Question: I'm trying to mockup this design:

But, I can't render the red border correctly. I tried with the obvious solution:
'''
border: 1px solid #939393;
border-left: 4px solid red;
'''
But It's affected by the top and bottom borders, leaving the red stripe with diagonal corners, as you can see in this fiddle:
<URL>
Is there any way correct way to fix this?
The only thing that I can think is to add a div inside with red background and negative margins on top and bottom, but it seems to be an overkill and would love to find something that doesn't ruins the html semantic.
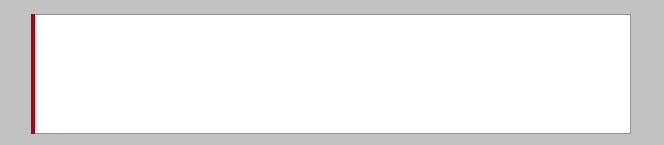
Answer: Apply the left border to a <URL> of the div and remove the divs left border.
<URL>
### Give the :before
- 'height: 100%' to span the entire height of your div- 'margin-top: -1px' to overlap the top border- 'padding-bottom: 2px' to overlap the bottom border
### Then use either
'position: absolute' on the ':before' with 'position: relative' on the div like this example:
'''
body {
background-color: #c2c2c2;
}
div {
margin: 50px;
background-color: #FFF;
border: 1px solid #939393;
height: 50px;
width: 200px;
border-left: none;
position: relative;
}
div:before {
content: '';
display: block;
border-left: 4px solid red;
height: 100%;
margin-top: -1px;
padding-bottom: 2px;
position: absolute;
top: 0;
left: 0;
}
'''
'''
<div>
</div>
'''
### or
'display: inline-block' for the ':before' like this example:
You will probably want to use 'vertical-align: top / middle / bottom' for the ':before'. This example uses the value 'top'.
'''
body {
background-color: #c2c2c2;
}
div {
margin: 50px;
background-color: #FFF;
border: 1px solid #939393;
height: 50px;
width: 200px;
border-left: none;
}
div:before {
content: '';
display: inline-block;
border-left: 4px solid red;
height: 100%;
margin-top: -1px;
padding-bottom: 2px;
vertical-align: top;
}
'''
'''
<div>
There is text in this
</div>
'''
### Final result